Question: In my ruby on rails app I have to use recursion to render nested comments.
Because of this I decided to offload the rendering into a function in a helper.
The basic structure of the function is like this:
'''
def display_comments(tree)
to_render = ""
to_render << render({:partial => 'comment', :locals => {:body => tree[:body]}})
tree[:children].each do |child|
to_render << display_comment(child)
end
return to_render
end
'''
and in the view I call it like this:
'''
<% if comment_forest.length > 0 %>
<% comment_forest.each do |tree| %>
<%= display_comments(tree)
<% end %>
<% end %>
'''
However, on the webpage, rails escapes all the html and it ends up looking like this:

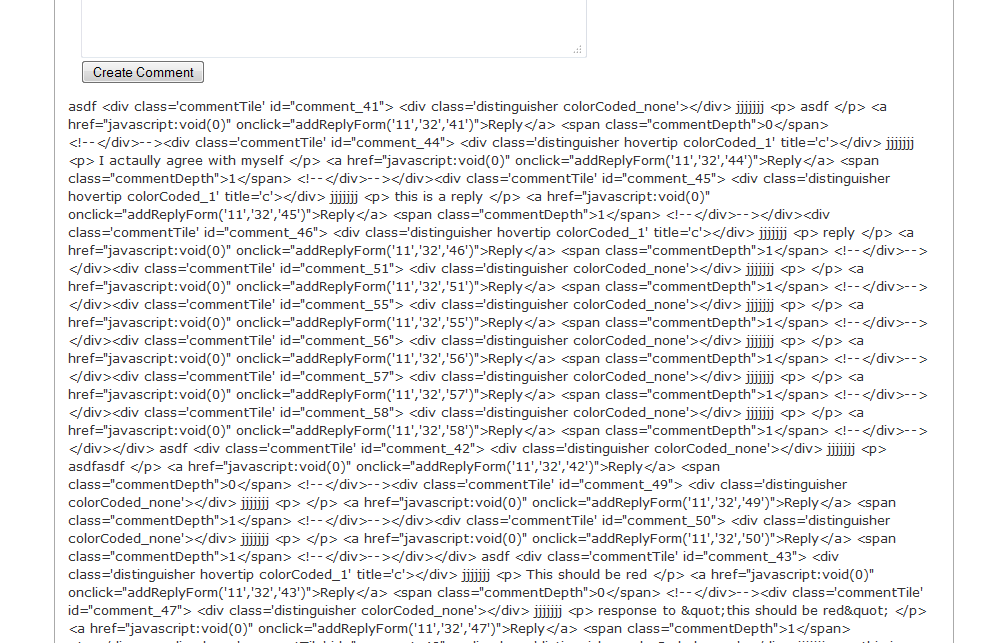
Answer: You probably want to call 'html_safe' before you return. The sanitization behavior changed a bit in Rails 3 (XSS protection was enabled by default), so you may also want to check out <URL>.